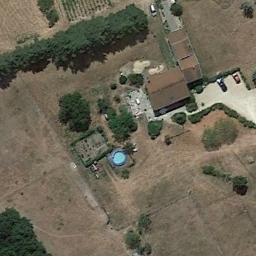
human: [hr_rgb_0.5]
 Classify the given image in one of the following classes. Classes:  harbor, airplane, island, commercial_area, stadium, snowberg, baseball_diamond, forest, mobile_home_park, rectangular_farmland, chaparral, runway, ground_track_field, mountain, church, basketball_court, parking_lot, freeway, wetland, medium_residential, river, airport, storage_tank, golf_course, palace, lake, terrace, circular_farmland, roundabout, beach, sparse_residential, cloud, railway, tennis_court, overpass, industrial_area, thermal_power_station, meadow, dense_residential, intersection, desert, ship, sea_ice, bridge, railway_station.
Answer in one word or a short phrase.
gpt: sparse_residential